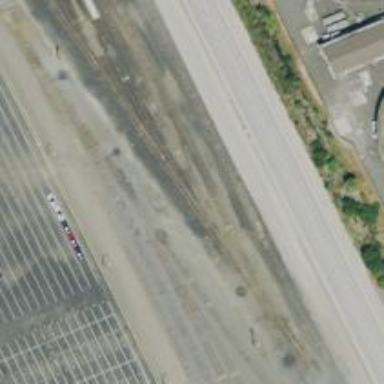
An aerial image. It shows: Railway yard in service.